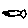
Label: fish